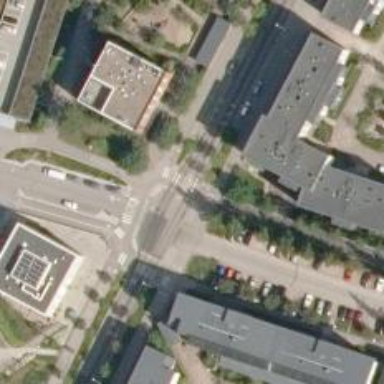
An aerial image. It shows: Marked road crossing with pedestrian island.